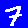
Digit: 7